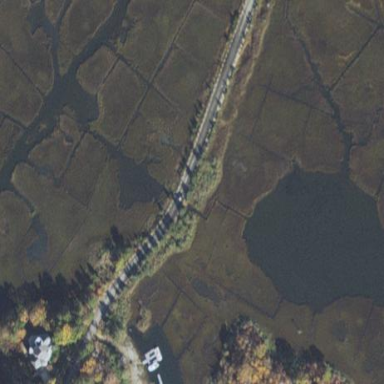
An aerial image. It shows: Beautiful wet meadow natural wetland.